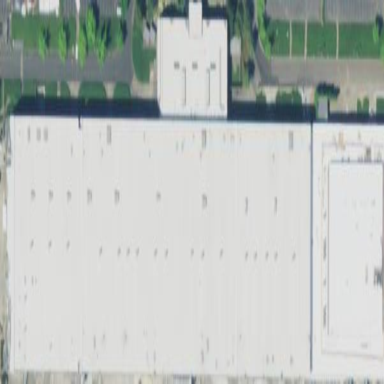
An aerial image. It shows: Industrial building.